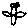
Label: bird